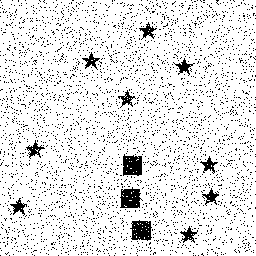
Squares: 3
Triangles: 0
Stars: 9
Total shapes: 12